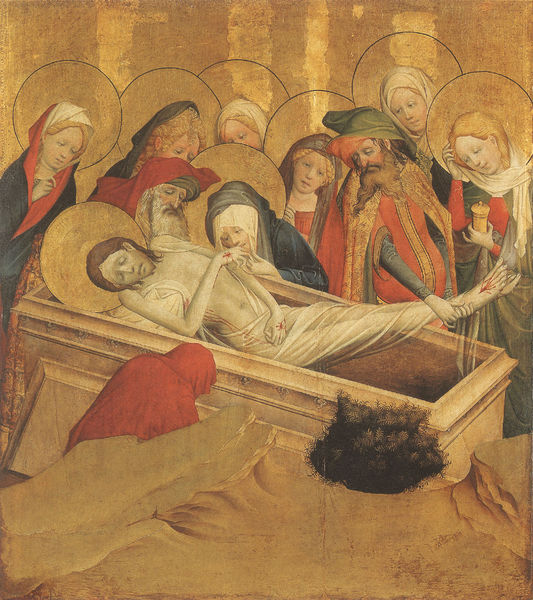
Titel: Thomas-Altar
Künstler: Frater Franco Zutphanicus Monachus
Institution: Hamburg, Kunsthalle
Schlagwörter: baum, berg, gemälde, hand, körper, mann, nackt, frauen, gelb, menschen, sand, frau, männer, rot, tuch, bart, leiche, tod, tot, trauer, bild, öl, gold, kerze, blut, fuss, altar, heiligenschein, begräbnis, sarg, nimbus, christus, grab, jesus, leichentuch, ostern, stigmata, wundmale, death, heilige, jünger, maria, trauernde, gemölde, grablegung, ikone, auferstehung, christi, sarkophag, christ, heiligenscheine, dry, grabbeigabe, beweinen, offenes grab, sag, uncomfortable, heiligenscheis